Current action and preconditions to check: trajectory_clear

Your task: For each precondition in the list above, predict whether it will hold at this action.

Consider the current scene as observed from the mobile robot's camera, and analyze the predicted future states of all dynamic agents (e.g., people, animals, vehicles, or any moving entities) within the NEXT SECOND.

IMPORTANT: Only answer "very likely" if you are absolutely certain—based on strong, clear evidence—that a dynamic agent will violate the precondition in the predicted future state. Do NOT answer "very likely" for unlikely, ambiguous, or low-probability risks.

Ask yourself for each precondition: Is there a high probability, with clear and convincing evidence, that the predicted future states of any dynamic agent will interfere with the predicted future state of the currently executing action within the NEXT SECOND, causing that precondition to fail?

Assess the risk level based on these predictions. Use "likely" or "very likely" if motions create a clear risk of interference.

Use "neutral" or "improbable" if agents are nearby but their predicted paths are clearly diverging or non-conflicting.

Failure Risk Categories: "very improbable", "improbable", "neutral", "likely", "very likely"

Answer Format: Output ONLY the probability_of_failure value from these categories: "very improbable", "improbable", "neutral", "likely", "very likely"

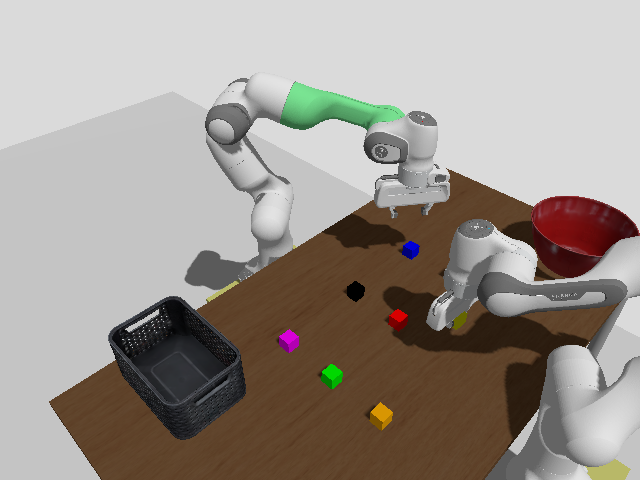

Answer: very improbable